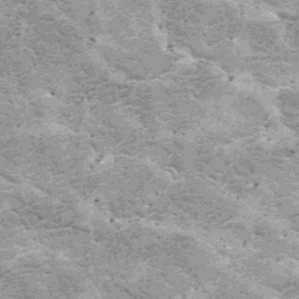
Label: frost